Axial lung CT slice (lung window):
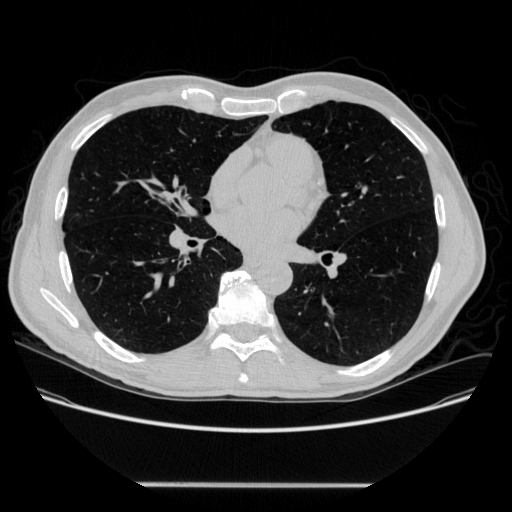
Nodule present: no